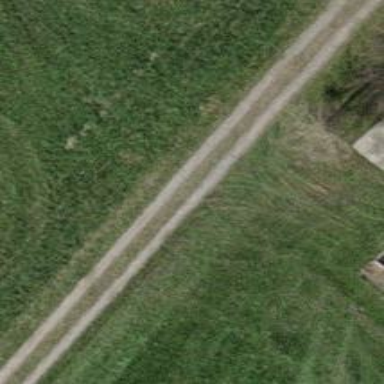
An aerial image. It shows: Gravel track suitable for agricultural vehicles. The track is categorized as grade 4.